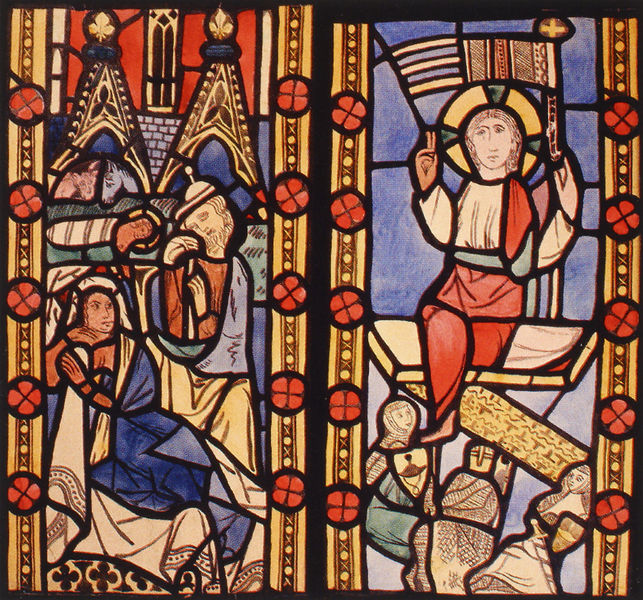
Titel: Christologischer Zyklus aus dem Altenberger Chorachsenfenster
Institution: Braunfels, Sammlung Schloss Solms-Braunfels
Schlagwörter: blau, weiß, gelb, menschen, fenster, licht, schwarz, blüten, rose, rot, tiere, gesicht, steine, kirche, gold, pferd, fahne, farben, thron, ornamente, fugen, schild, kreuz, türme, weinen, christus, jesus, mittelalter, heilige, auferstehung, geburt, farbglas, bleiverglasung, rahmne, blkau, iesus, sfenster, farbglad